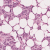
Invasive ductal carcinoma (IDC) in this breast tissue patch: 1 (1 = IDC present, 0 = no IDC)